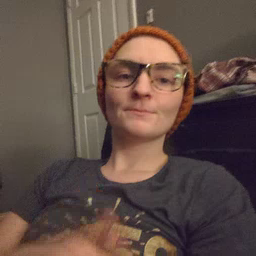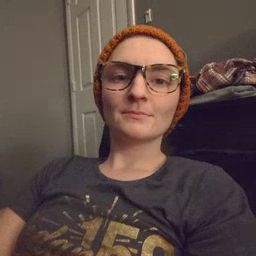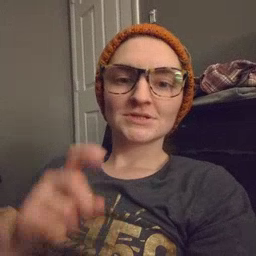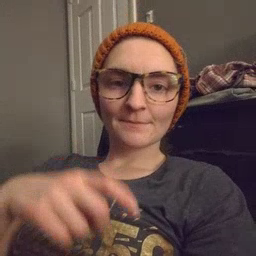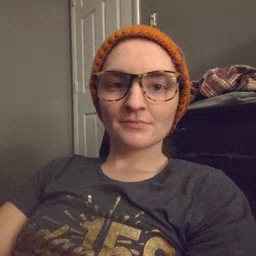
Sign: time